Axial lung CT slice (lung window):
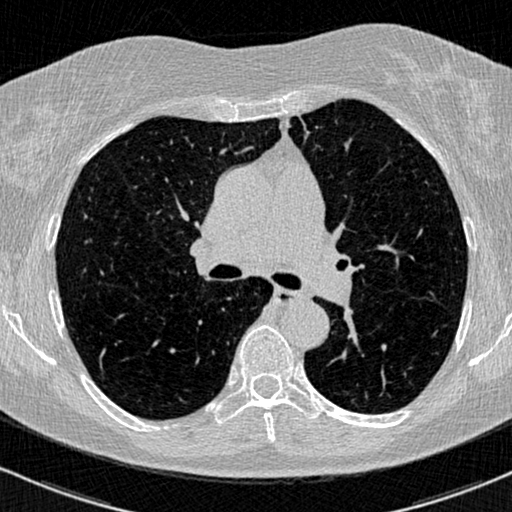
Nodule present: no